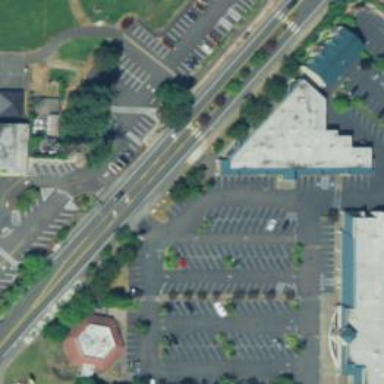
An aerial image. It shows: Parking space.